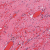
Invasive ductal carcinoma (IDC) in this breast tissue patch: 0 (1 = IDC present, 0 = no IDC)